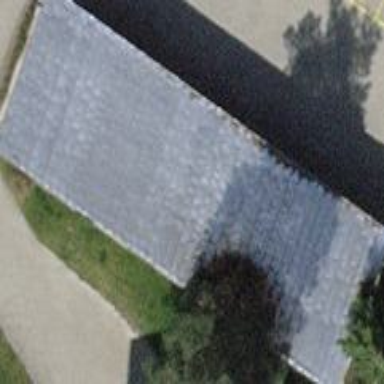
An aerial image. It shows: Group of garages.